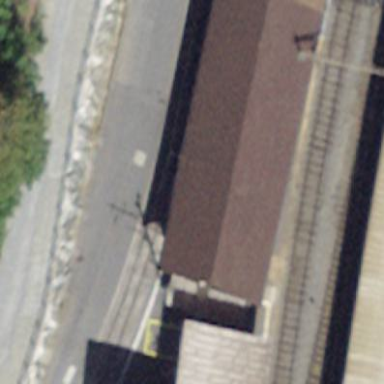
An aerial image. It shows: Building located near railway facility.